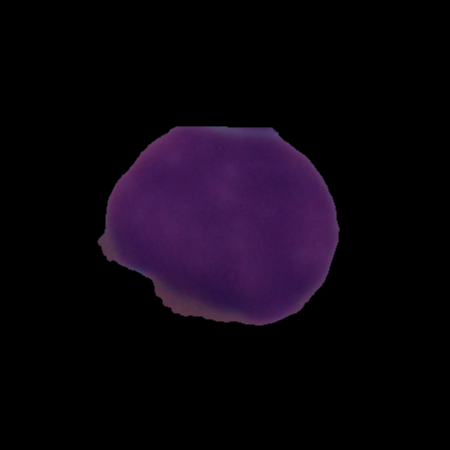
Label: cancer